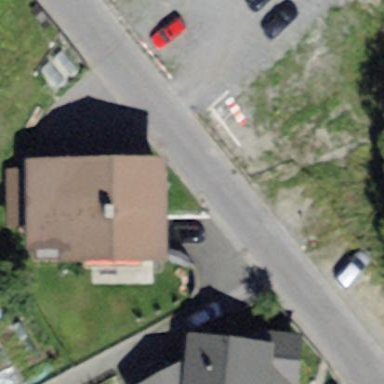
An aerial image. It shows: Building with tile roof.